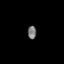
Tissue: lung
Cell type: T cells
Senescence score: 0.2356
Nuclear area (px): 114
Mean DAPI intensity: 114.623